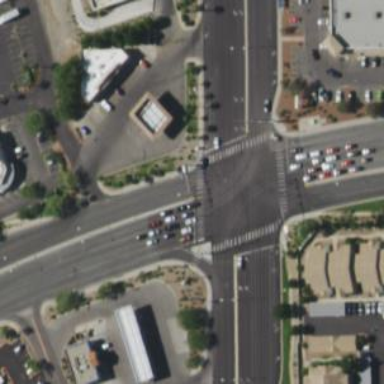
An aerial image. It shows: Solid stop line on the road.